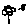
Label: flower